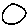
Label: circle